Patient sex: M
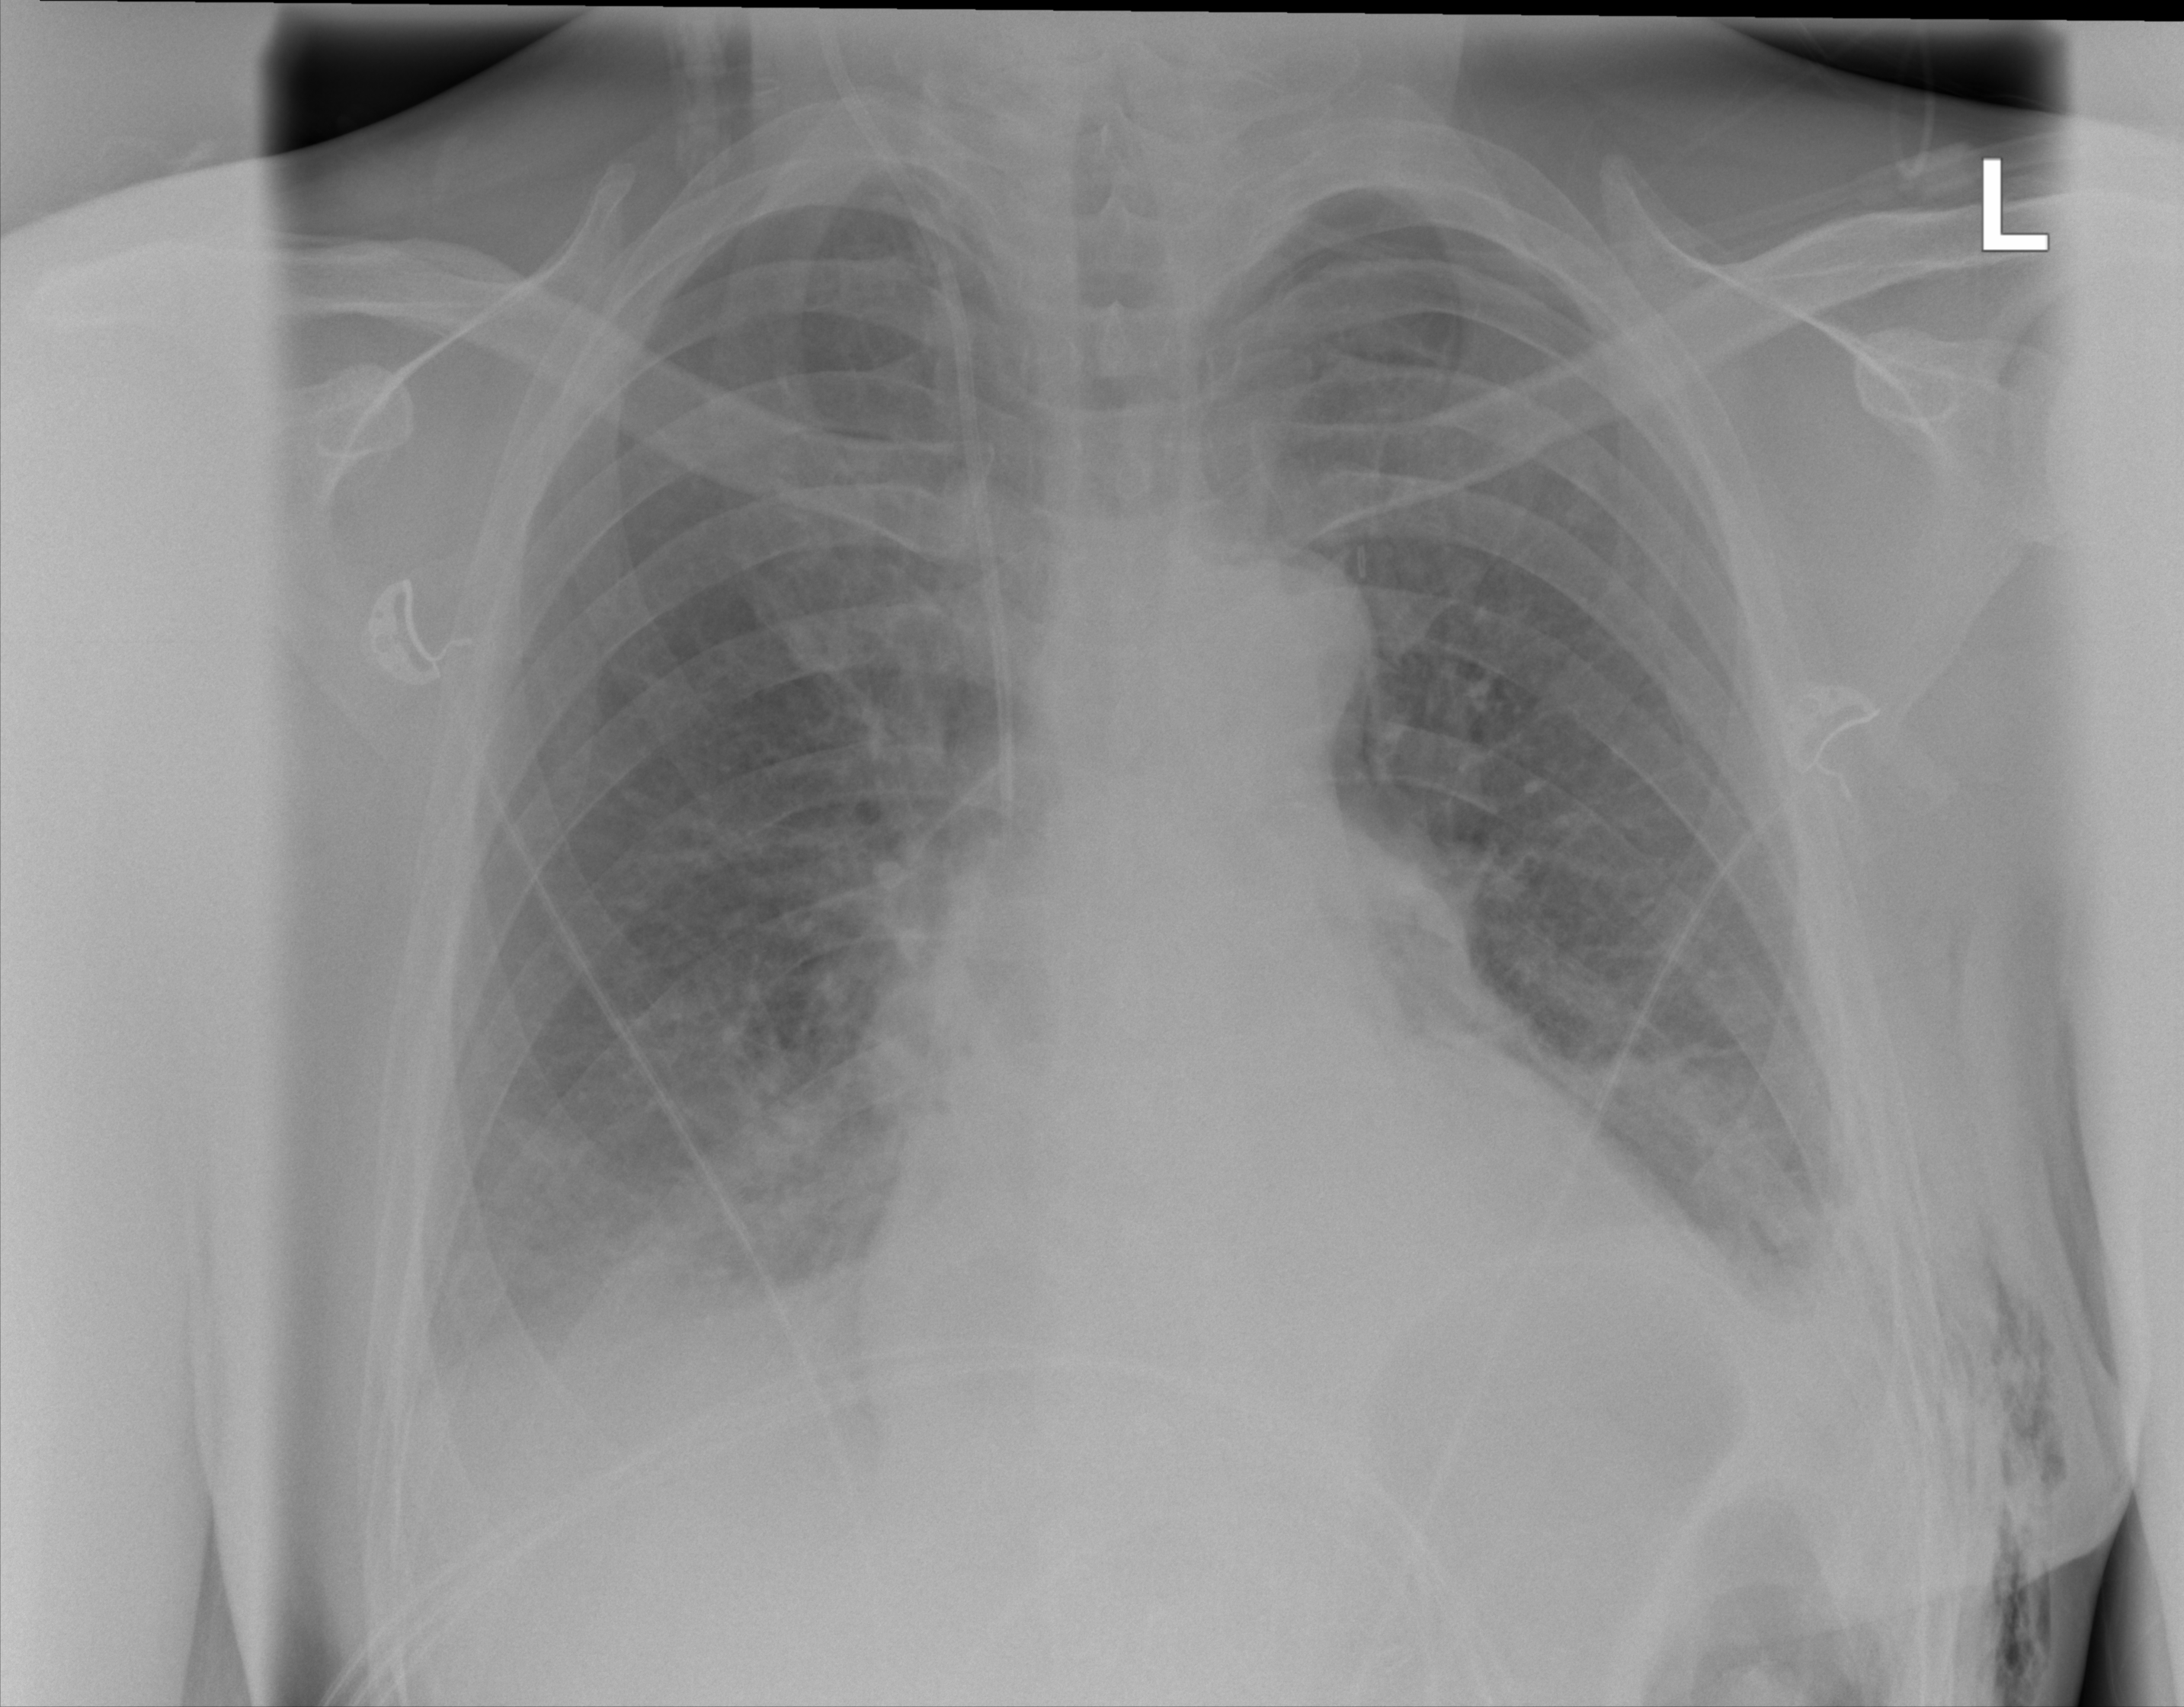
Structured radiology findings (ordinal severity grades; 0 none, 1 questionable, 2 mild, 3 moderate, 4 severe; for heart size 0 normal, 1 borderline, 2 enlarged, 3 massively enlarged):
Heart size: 2
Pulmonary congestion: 2
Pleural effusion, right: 0
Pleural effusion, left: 2
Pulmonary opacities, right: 0
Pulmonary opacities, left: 0
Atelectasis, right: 2
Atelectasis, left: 2